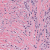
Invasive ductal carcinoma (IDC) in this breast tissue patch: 1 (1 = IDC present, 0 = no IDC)